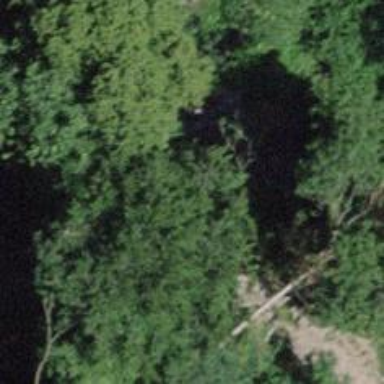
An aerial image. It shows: Culvert tunnel that serves as drain for the waterway.